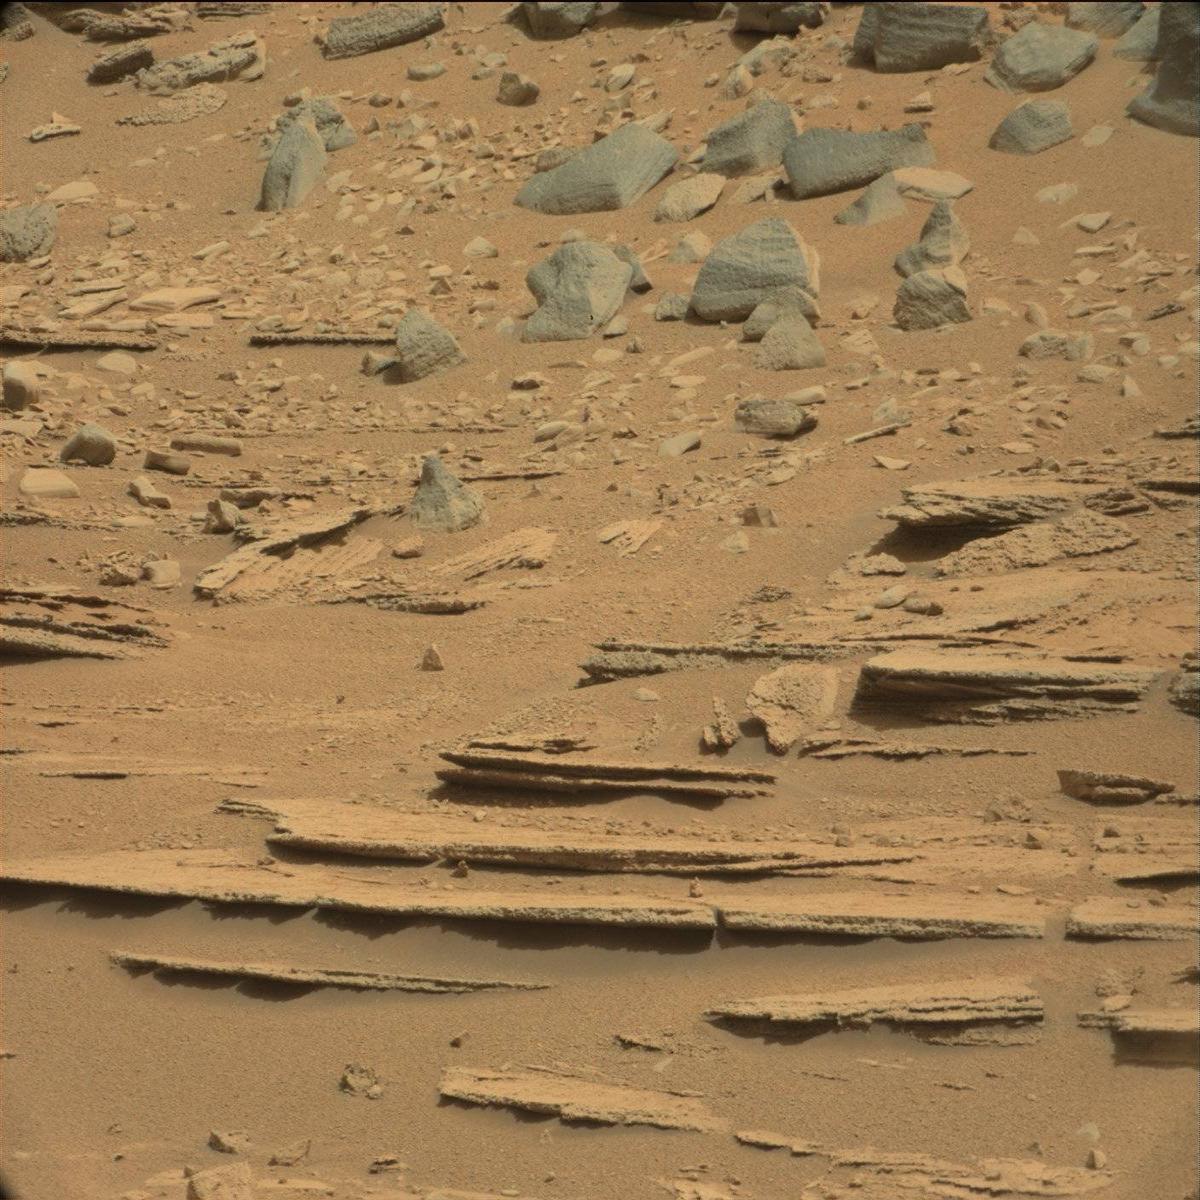
Terrain classes present: Bedrock, Sand / Soil